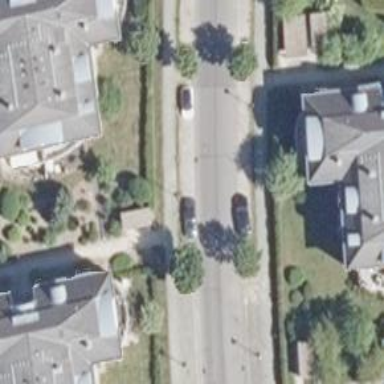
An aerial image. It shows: Residential road lined with residential properties on both sides.